Question: check image

in image,ok button is not showing well,it will fine after 1 or 2 second automatically after showing,the problem is only find in mozilla firefox
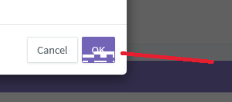
Answer: Sounds like a transform or transition related thing to me. Are there any transform css properties on the modal or the button? Then try to overrule them and see if that helps:
'''
.modal.fade .modal-dialog {
transition: none 0s ease 0s ;
}
'''